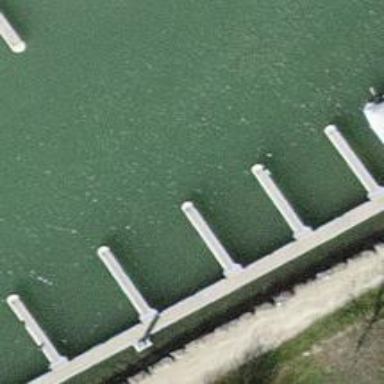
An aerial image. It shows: Man-made pier.